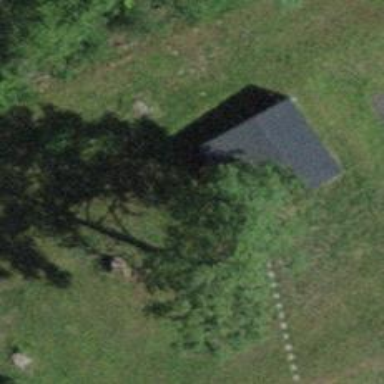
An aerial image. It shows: Shed building.